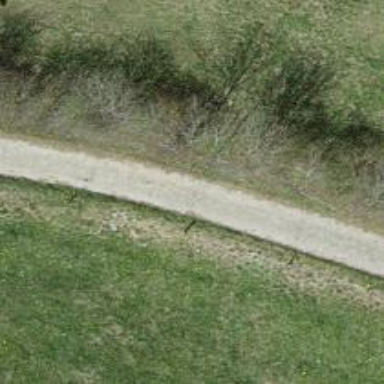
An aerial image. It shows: Row of trees in natural setting.